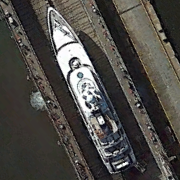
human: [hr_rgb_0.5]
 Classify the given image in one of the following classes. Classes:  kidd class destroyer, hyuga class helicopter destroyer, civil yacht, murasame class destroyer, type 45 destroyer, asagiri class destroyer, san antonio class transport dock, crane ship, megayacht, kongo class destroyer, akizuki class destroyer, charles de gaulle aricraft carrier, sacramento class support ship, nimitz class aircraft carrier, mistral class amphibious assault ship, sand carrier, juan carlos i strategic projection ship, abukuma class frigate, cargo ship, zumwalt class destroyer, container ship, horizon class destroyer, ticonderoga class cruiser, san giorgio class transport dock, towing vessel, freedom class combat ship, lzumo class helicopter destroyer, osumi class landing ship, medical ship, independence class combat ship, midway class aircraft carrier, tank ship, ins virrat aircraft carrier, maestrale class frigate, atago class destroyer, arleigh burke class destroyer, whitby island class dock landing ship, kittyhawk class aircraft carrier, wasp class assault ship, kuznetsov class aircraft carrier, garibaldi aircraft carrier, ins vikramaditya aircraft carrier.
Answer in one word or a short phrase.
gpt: Megayacht